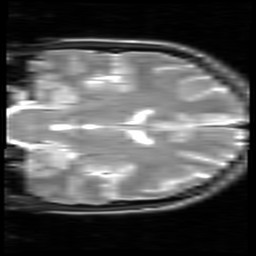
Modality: inplaneT2
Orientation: coronal
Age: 19
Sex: female